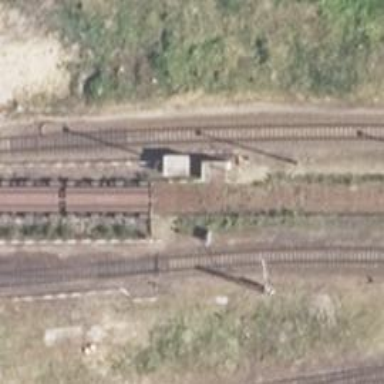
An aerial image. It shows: Railway yard in service.